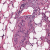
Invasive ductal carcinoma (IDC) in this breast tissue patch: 0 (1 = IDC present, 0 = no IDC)